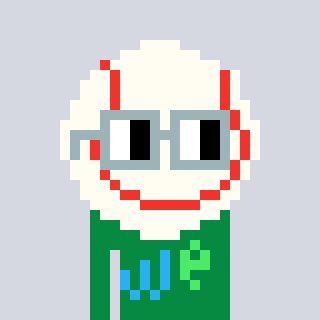
a pixel art character with square dark gray glasses, a baseball ball-shaped head and a green-colored body on a cool background